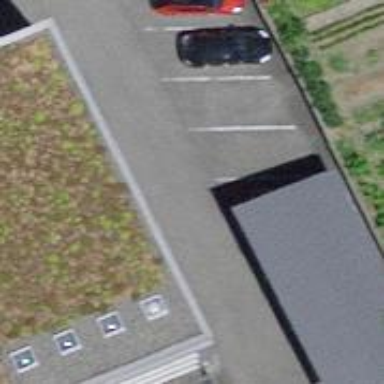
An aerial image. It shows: View of roof of building.